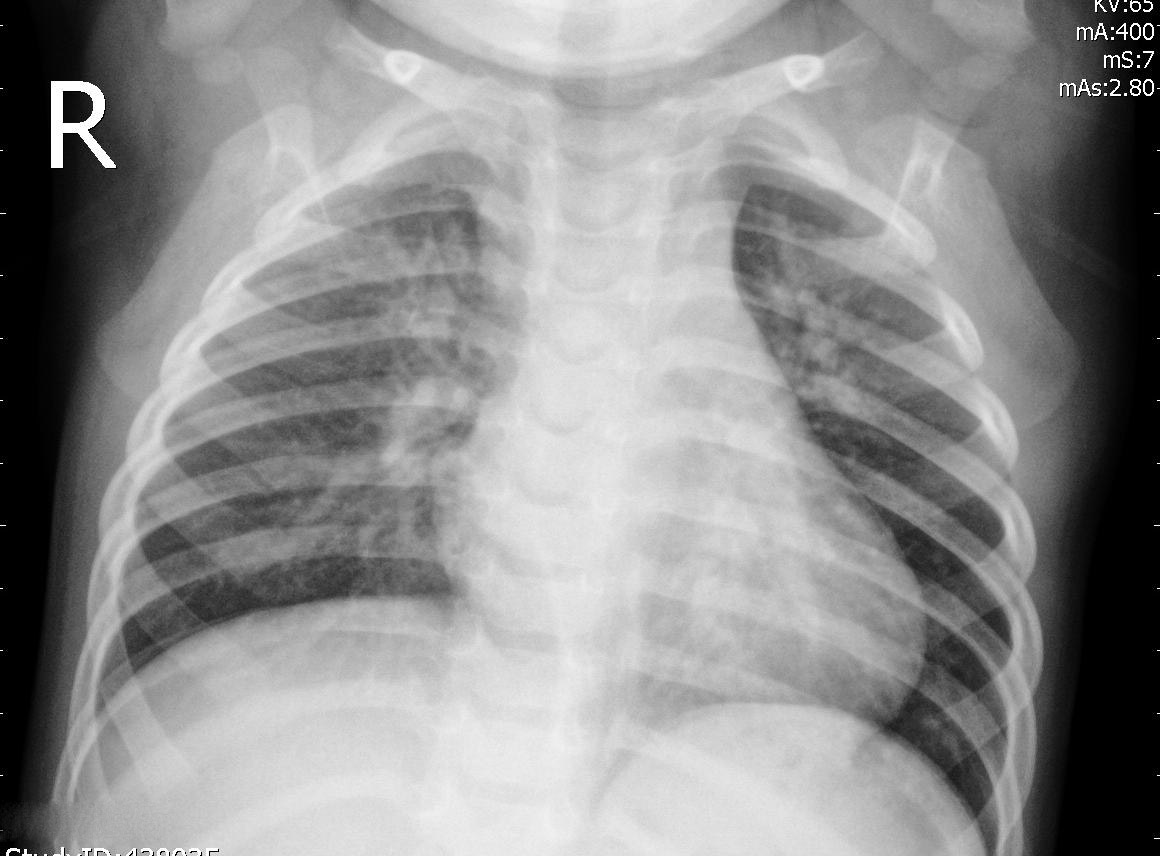
Diagnosis: PNEUMONIA